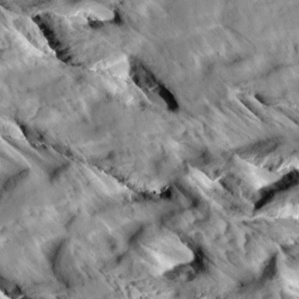
Label: non_frost